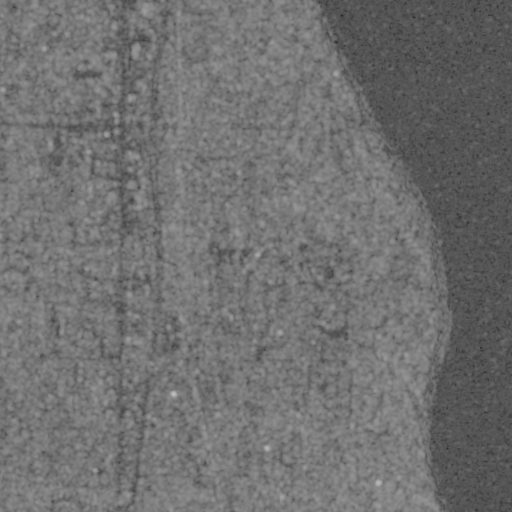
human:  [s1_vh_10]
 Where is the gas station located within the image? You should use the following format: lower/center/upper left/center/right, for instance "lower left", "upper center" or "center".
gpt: The gas station is located in the lower left of the image.
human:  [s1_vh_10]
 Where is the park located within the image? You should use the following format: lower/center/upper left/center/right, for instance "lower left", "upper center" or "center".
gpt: The park is located in the center right of the image.
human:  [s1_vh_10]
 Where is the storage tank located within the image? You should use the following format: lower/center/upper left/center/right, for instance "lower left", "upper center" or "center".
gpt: The storage tank is located in the center left of the image.
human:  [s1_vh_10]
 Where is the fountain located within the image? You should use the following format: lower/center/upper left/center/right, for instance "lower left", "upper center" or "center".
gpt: The fountain is located in the upper left of the image.
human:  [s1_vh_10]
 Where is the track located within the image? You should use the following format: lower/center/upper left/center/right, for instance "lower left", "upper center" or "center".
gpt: There is no track in the image.

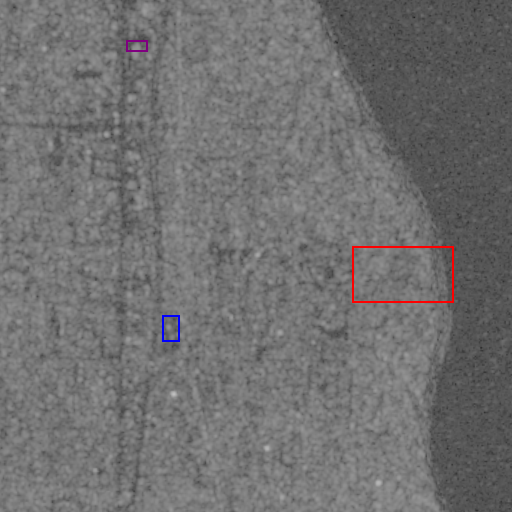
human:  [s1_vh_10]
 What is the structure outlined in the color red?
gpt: The structure outlined in red is a park.
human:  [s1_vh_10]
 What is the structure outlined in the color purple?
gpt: The structure outlined in purple is a parking lot.
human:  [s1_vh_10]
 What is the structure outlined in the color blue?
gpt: The structure outlined in blue is a building.
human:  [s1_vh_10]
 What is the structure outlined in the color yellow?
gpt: There is no yellow outline.